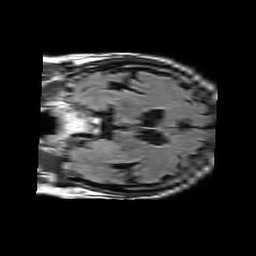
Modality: FLAIR
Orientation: coronal
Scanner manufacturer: philips
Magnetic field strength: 1.5 T
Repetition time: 10 s
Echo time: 0.11 s